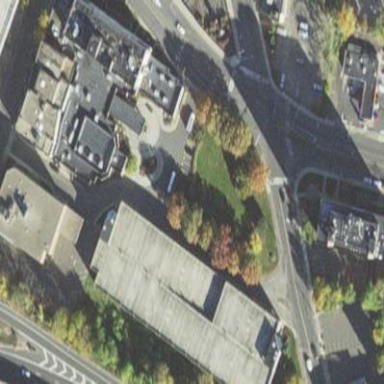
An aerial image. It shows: Parking area with parking building.